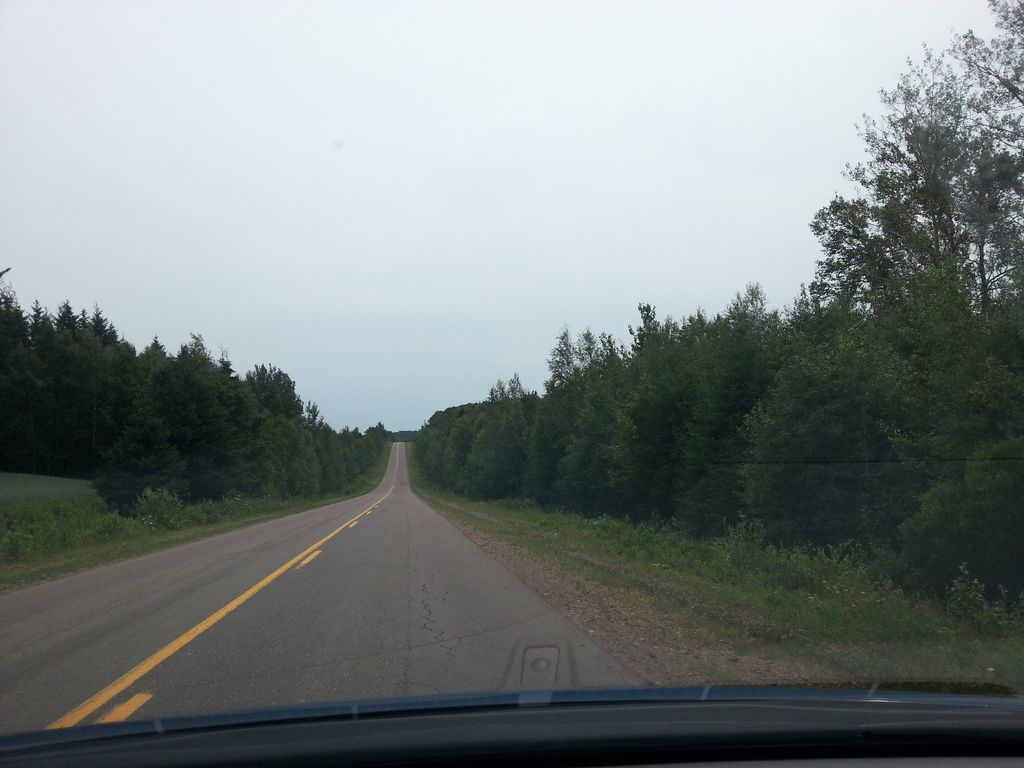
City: charlottetown